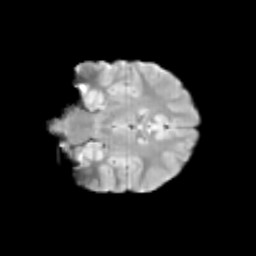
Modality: T2w
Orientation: coronal
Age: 9
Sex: male
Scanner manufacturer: siemens
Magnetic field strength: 3 T
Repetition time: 3.8 s
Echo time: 0.07 s